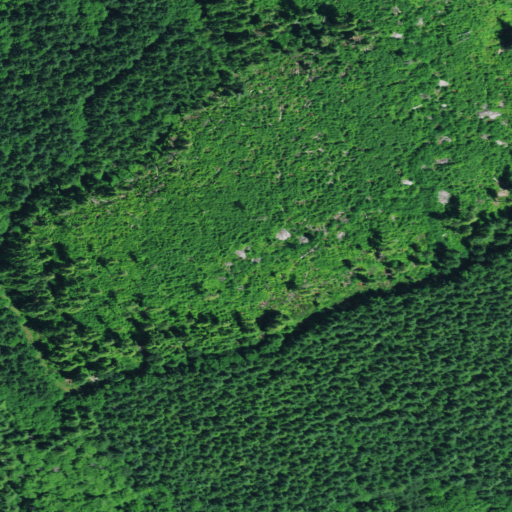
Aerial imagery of mountain in Oregon named Yachats Mountain containing evergreen forest and mixed forest